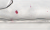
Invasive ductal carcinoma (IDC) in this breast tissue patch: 0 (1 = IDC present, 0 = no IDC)